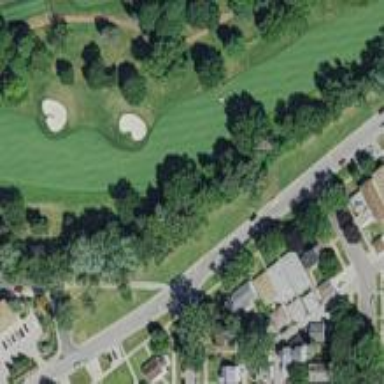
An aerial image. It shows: Well-maintained golf fairway within grassy area designated for the sport of golf.